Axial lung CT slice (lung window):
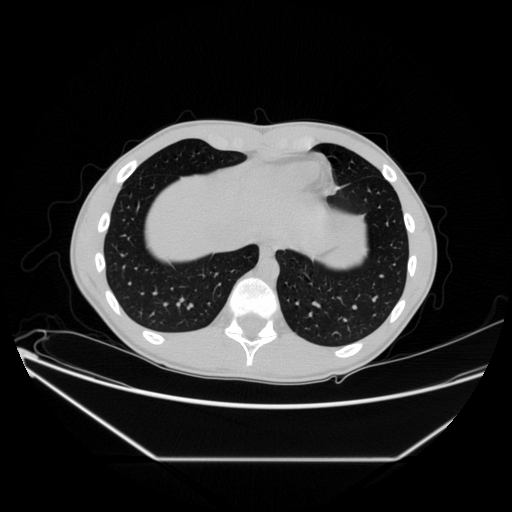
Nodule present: no